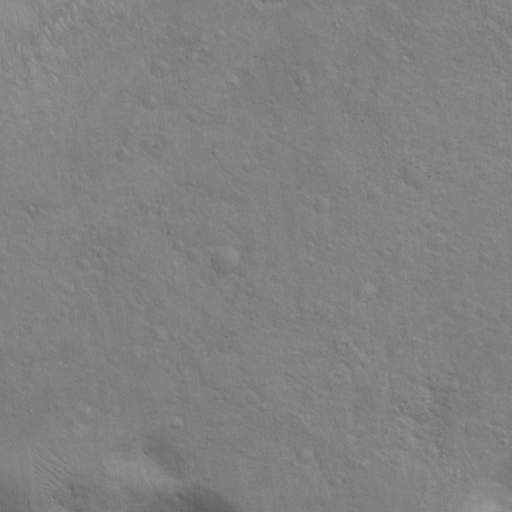
Classes present: Background, Cone